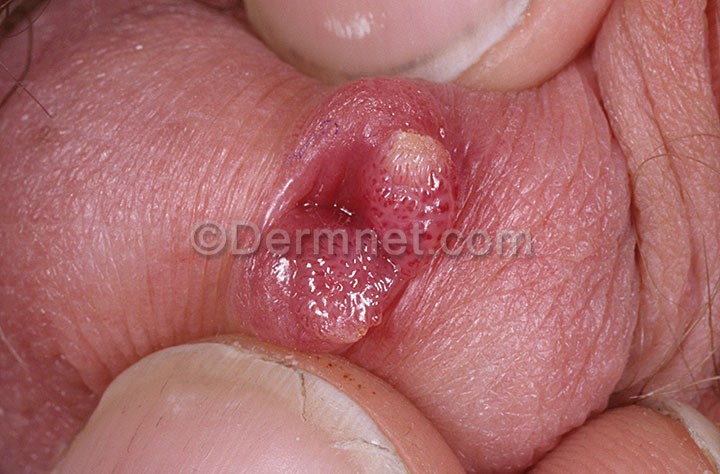
Disease: Herpes HPV and other STDs Photos